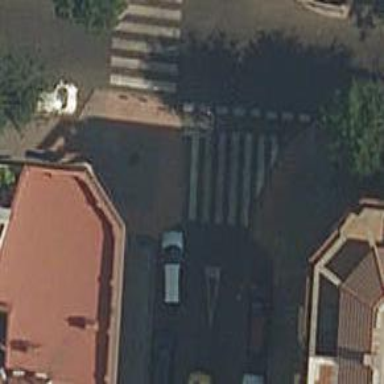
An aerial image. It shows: Uncontrolled crossing on the road.